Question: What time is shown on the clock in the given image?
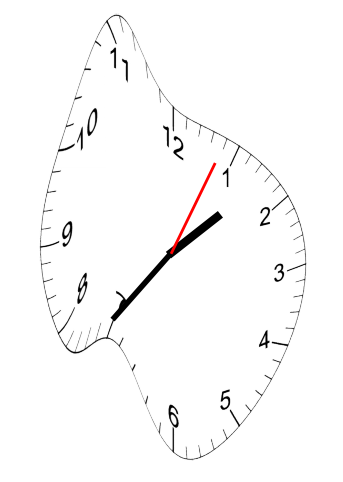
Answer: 01:36:04